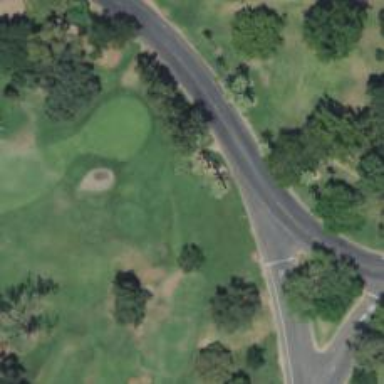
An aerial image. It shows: Golf tee.